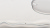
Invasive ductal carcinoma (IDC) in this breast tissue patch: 0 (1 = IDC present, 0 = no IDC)